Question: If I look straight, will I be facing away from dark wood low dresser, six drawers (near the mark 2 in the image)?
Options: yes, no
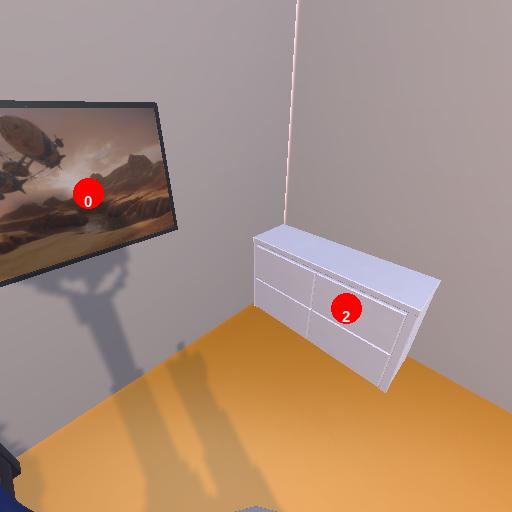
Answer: yes